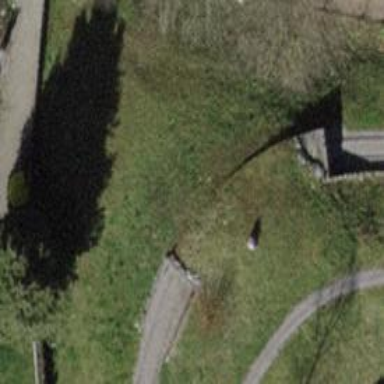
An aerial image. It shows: Miniature railway tunnel.